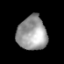
Tissue: prostate
Cell type: Epithelial cells
Senescence score: 0.3409
Nuclear area (px): 990
Mean DAPI intensity: 154.666